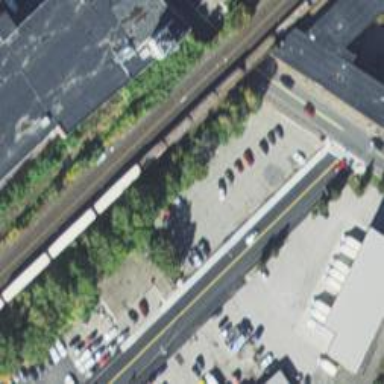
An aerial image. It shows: Railway siding with rails.